Field crop: maize
Growth stage: 2
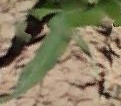
Species: maize